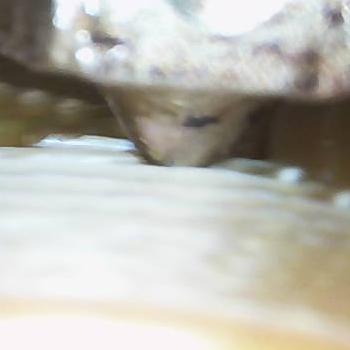
Flow rate: 184%